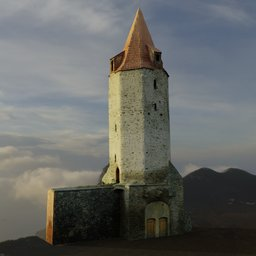
Label: architecture